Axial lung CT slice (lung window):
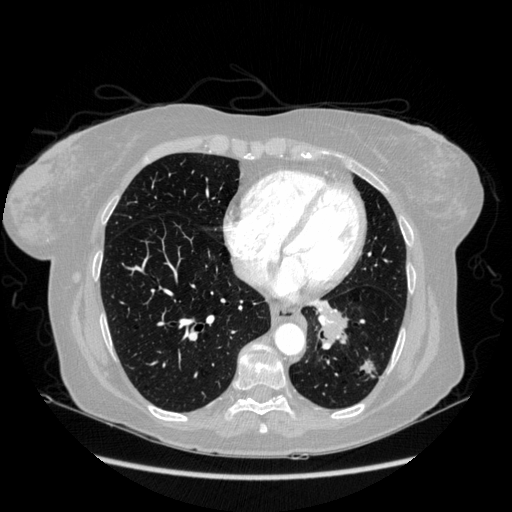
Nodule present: yes
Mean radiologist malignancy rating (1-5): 4.5